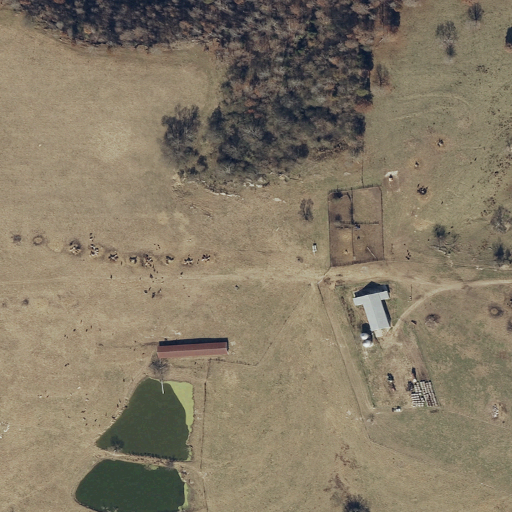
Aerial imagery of cape in Alabama named Bethune Point containing pasture, deciduous forest, open development, grassland, herbaceous wetlands, and woody wetlands